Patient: sex M, age 46
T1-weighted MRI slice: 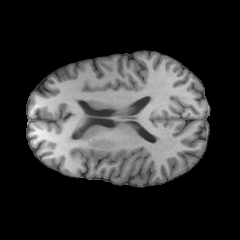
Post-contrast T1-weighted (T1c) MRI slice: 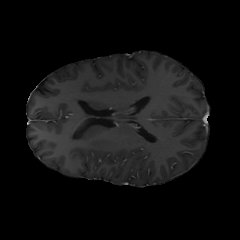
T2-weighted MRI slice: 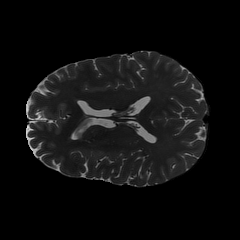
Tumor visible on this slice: yes
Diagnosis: Astrocytoma, IDH-mutant
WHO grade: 2